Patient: sex M, age 57
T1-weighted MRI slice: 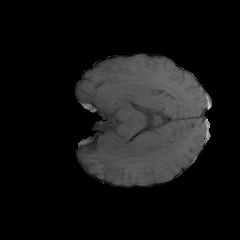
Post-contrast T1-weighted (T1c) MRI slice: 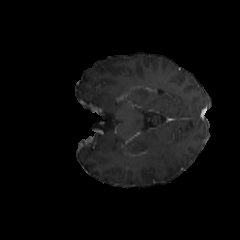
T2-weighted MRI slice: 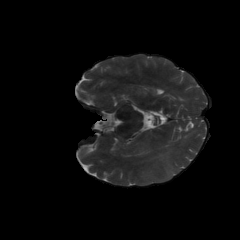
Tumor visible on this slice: yes
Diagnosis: Glioblastoma, IDH-wildtype
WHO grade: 4